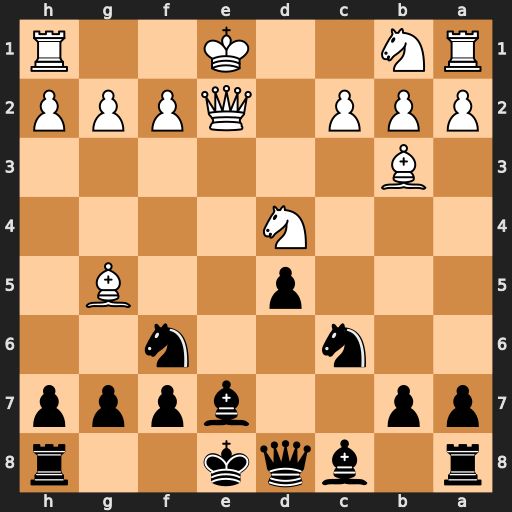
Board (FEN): r1bqk2r/pp2bppp/2n2n2/3p2B1/3N4/1B6/PPP1QPPP/RN2K2R
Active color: b
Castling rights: KQkq
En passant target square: -
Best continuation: Nxd4